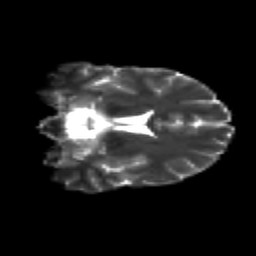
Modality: T2w
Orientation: coronal
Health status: healthy
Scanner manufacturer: siemens
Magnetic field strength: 3 T
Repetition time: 12 s
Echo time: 0.092 s